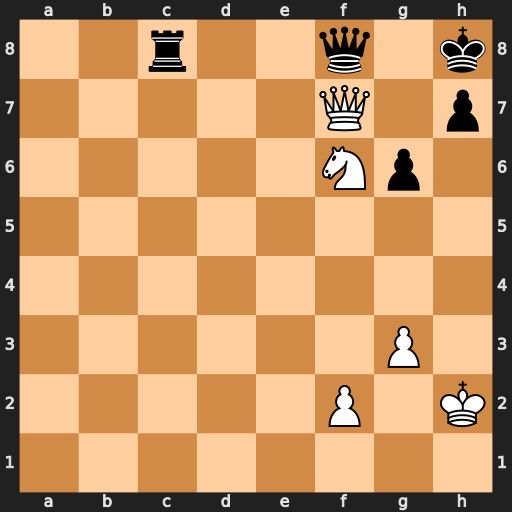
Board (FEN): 2r2q1k/5Q1p/5Np1/8/8/6P1/5P1K/8
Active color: w
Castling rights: -
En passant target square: -
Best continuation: Qxh7#